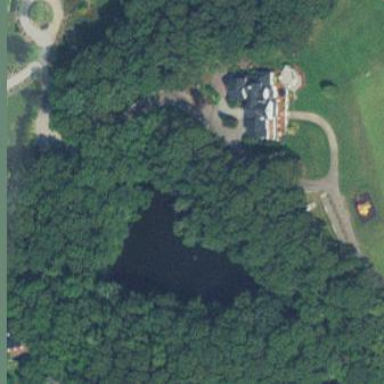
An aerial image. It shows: Serene pond surrounded by nature.